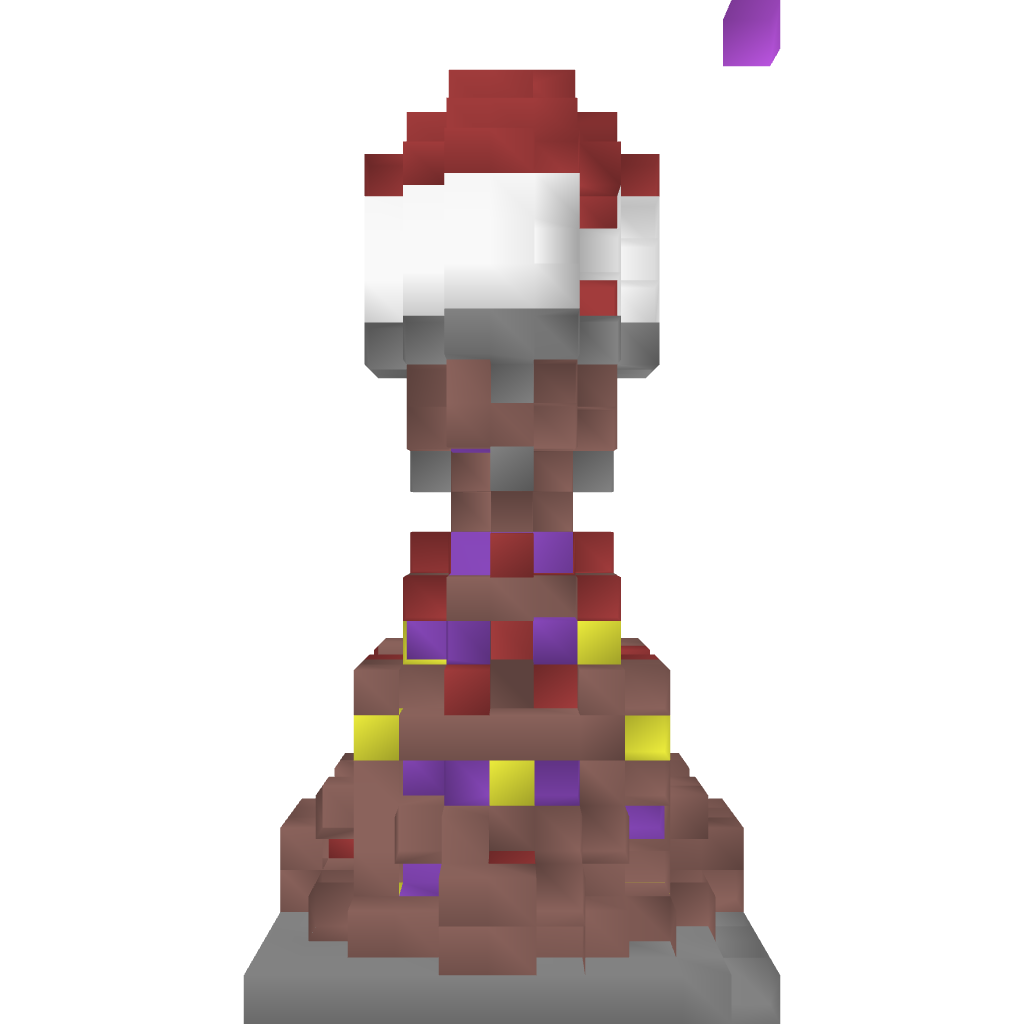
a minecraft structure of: Lava Orb good quality